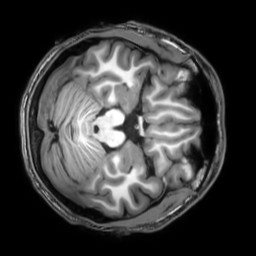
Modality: T1w
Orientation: axial